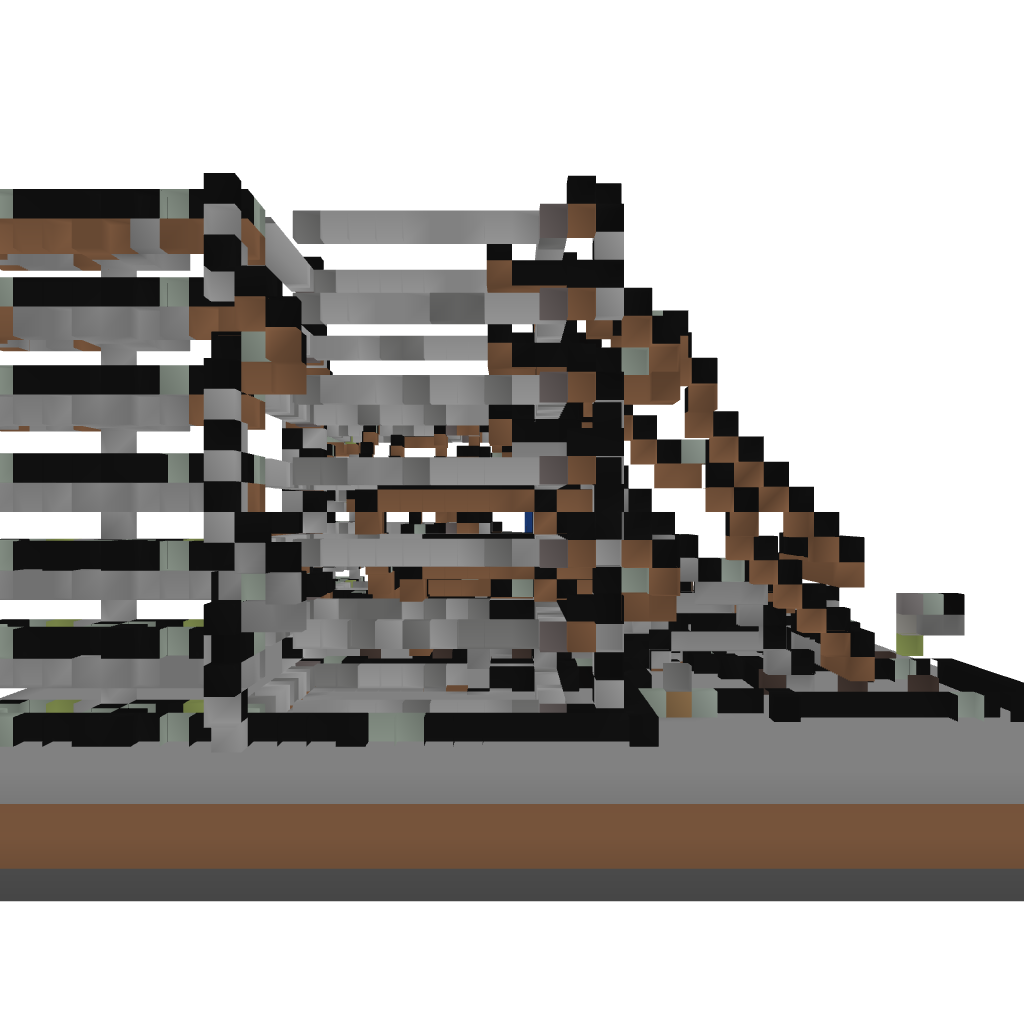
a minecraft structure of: Day Counter